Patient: sex M, age 60
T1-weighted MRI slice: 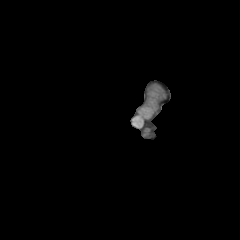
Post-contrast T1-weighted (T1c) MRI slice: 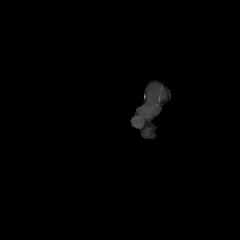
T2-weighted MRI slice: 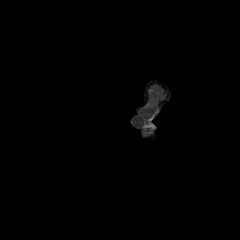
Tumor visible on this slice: no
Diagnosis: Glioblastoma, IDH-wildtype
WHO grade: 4